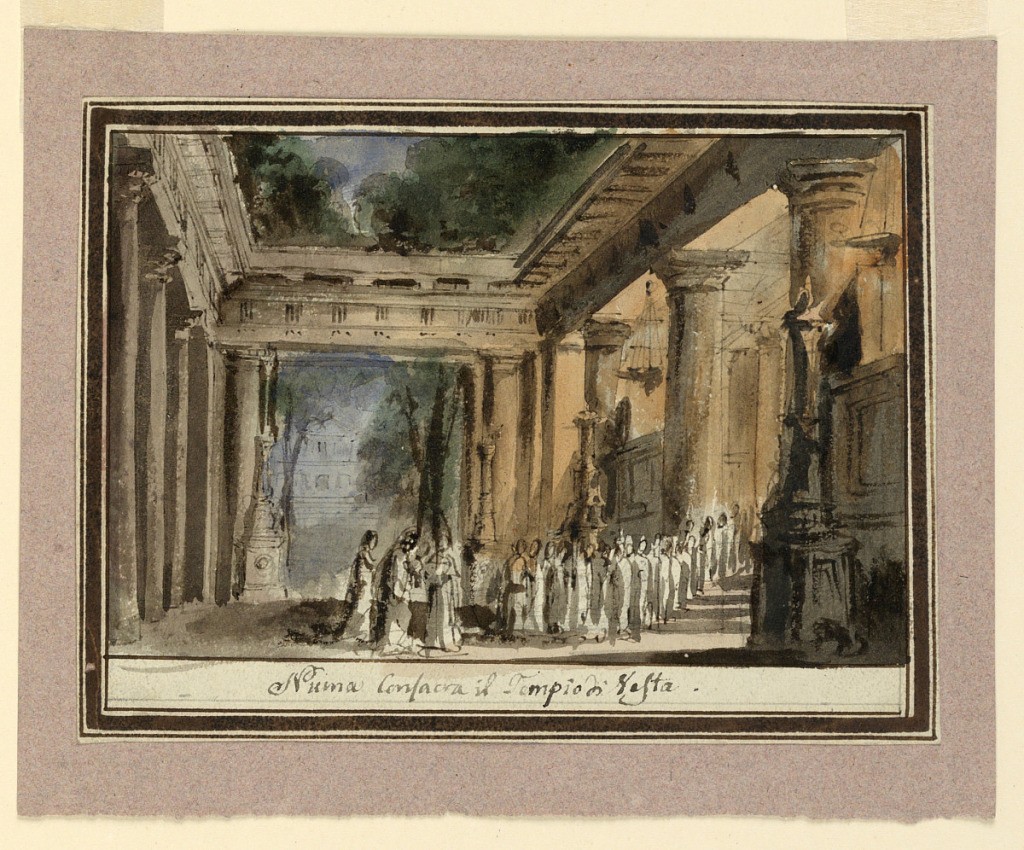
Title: Design for Setting Consecration of Antique Temple
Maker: Baldassare Cavallotti, Italian, d. 1843
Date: early 19th century
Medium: Pen and sepia ink, brush and wash on paper
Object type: Drawing
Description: Horizontal rectangle. Crowd of figures in antique temple hall at twilight, light from hanging braziers in temple at right.